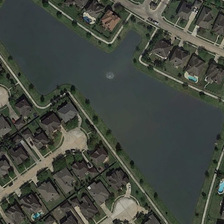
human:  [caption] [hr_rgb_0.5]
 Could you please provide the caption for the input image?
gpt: houses orderly arranged are located on the bank of the ploygon pond .

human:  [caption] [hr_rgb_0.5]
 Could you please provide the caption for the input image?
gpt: this pond is totally surrounded by the smart community .

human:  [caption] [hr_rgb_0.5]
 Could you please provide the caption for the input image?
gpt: houses orderly arranged are located on the bank of the ploygon pond .

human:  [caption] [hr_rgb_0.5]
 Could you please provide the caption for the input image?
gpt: the polygonal pond is surrounded by tiny villas .

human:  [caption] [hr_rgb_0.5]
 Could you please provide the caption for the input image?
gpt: an irregular multilateral green pond is near some gray buildings .